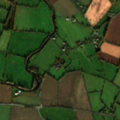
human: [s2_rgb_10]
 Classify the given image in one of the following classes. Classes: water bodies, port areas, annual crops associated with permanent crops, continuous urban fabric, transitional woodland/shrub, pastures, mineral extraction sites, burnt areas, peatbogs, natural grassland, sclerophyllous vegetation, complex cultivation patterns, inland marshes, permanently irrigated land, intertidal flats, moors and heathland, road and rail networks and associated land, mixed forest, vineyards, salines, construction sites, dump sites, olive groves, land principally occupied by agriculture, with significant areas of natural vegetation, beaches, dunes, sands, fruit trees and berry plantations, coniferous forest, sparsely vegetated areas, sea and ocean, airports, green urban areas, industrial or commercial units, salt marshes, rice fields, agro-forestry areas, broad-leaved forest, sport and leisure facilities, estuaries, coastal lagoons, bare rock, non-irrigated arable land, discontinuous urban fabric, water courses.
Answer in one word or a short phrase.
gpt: non-irrigated arable land, pastures